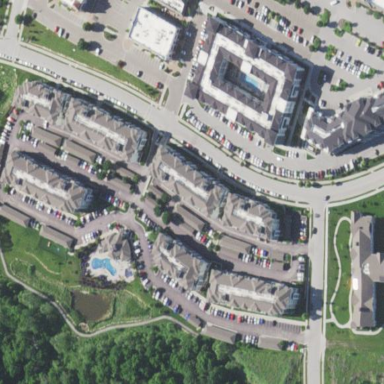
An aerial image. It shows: Residential area with apartments.